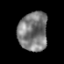
Tissue: prostate
Cell type: Epithelial cells
Senescence score: 0.3495
Nuclear area (px): 1118
Mean DAPI intensity: 122.691